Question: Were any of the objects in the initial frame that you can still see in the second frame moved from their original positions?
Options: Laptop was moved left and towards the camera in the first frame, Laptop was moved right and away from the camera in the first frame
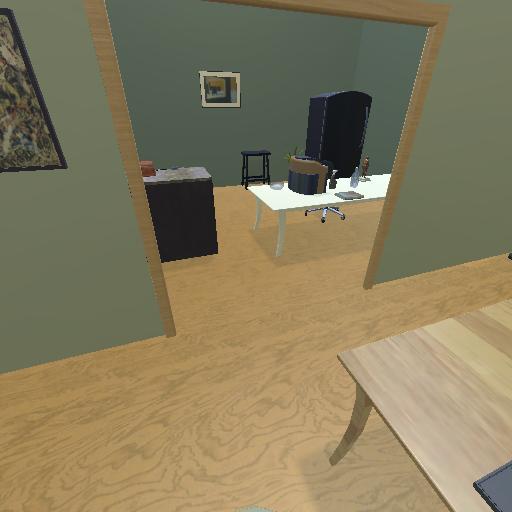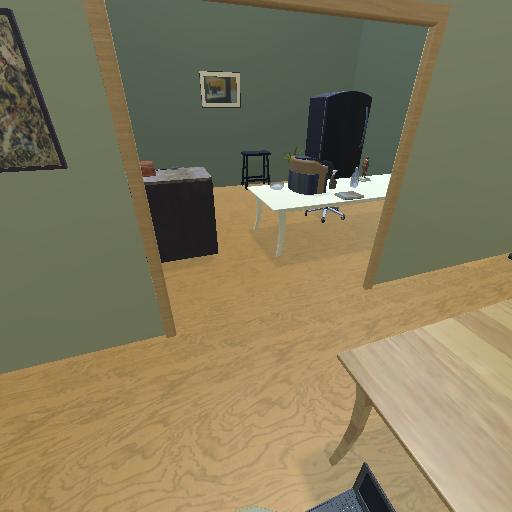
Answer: Laptop was moved left and towards the camera in the first frame